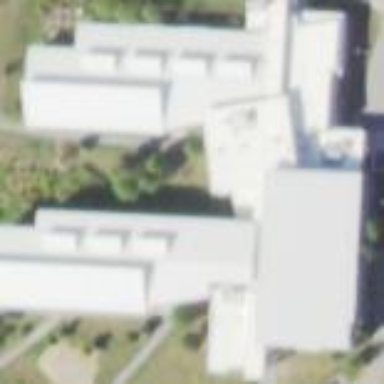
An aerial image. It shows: School building.